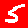
Digit: 5